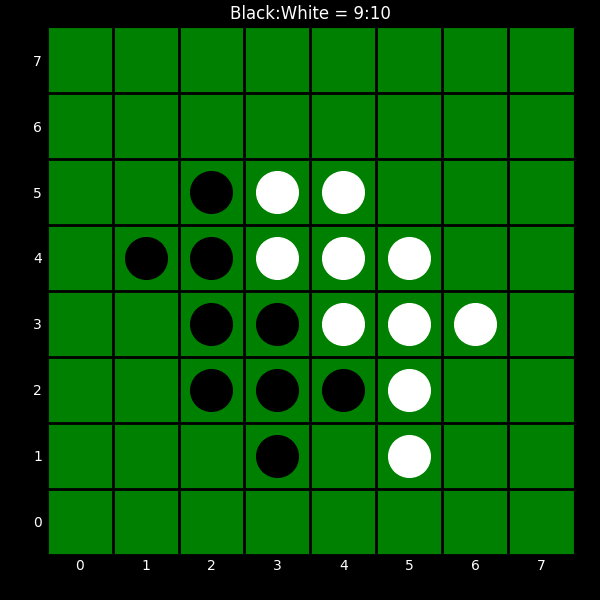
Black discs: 9
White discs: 10